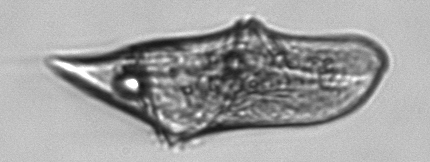
Label: Gyrodinium